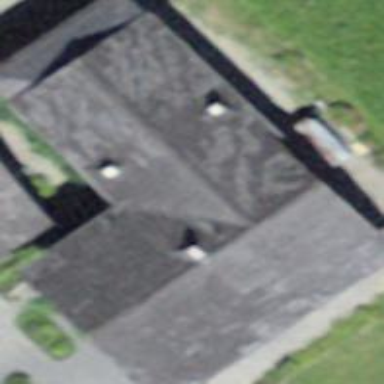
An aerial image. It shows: Detached building.